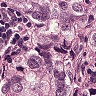
Metastatic tissue present: yes